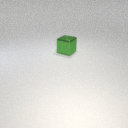
large green metal cube